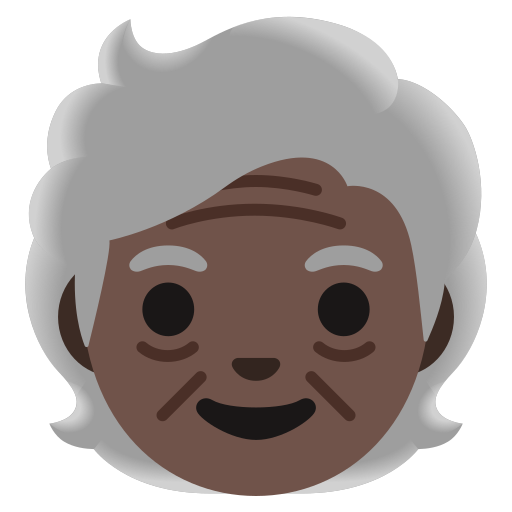
Emoji: 🧓🏿